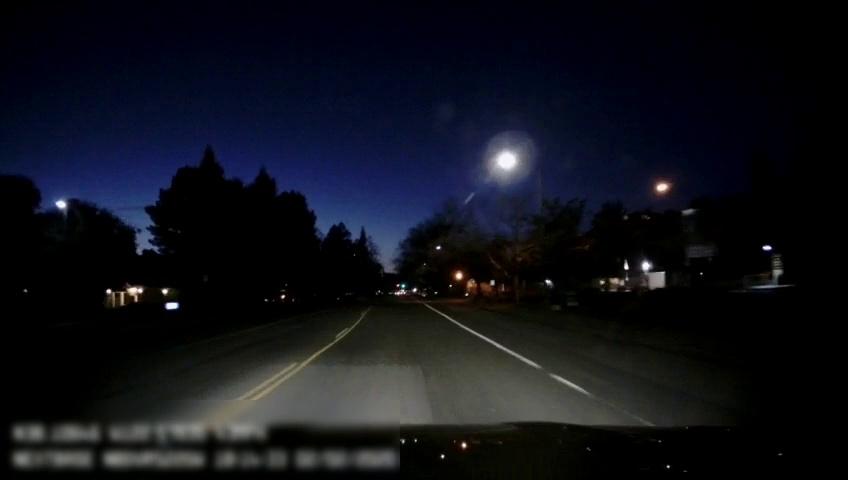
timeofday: Night
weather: Other
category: Drivable Space
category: Lanes | Opposite Lane
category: Lanes | Current Lane
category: Lanes | Current Lane
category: Lanes | Alternate Lane